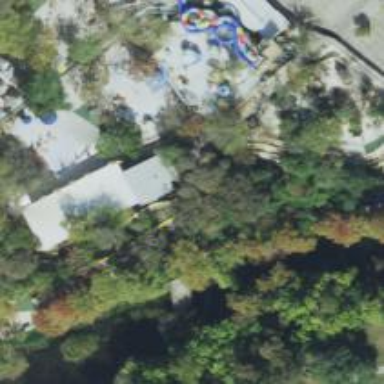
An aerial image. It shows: Water slide attraction.